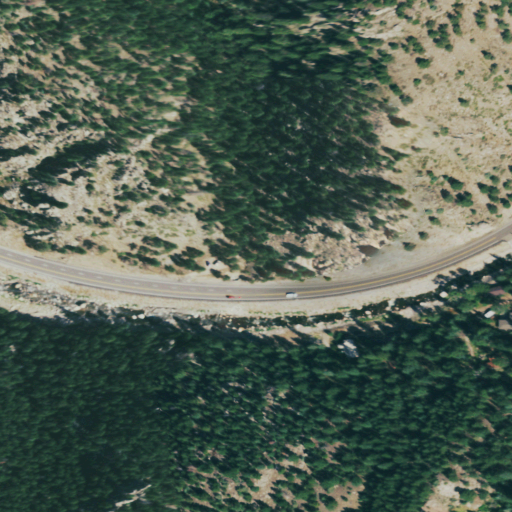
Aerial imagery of valley in Colorado named Sullivan Gulch containing evergreen forest, shrub, low intensity development, medium intensity development, and open development